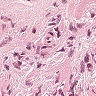
Metastatic tissue present: no